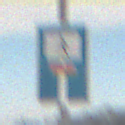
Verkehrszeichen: SackgasseFussgaengerDurchlaessig
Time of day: MorningAfternoon
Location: Outdoor (Nature)
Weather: Overcast
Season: Winter
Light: Natural